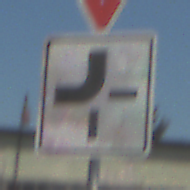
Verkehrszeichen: VerlaufVorfahrtsstrasse2
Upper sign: VorfahrtGewaehren
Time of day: Midday
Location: Outdoor (Suburban)
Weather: PartlyCloudy
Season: NotSpecified
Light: Natural